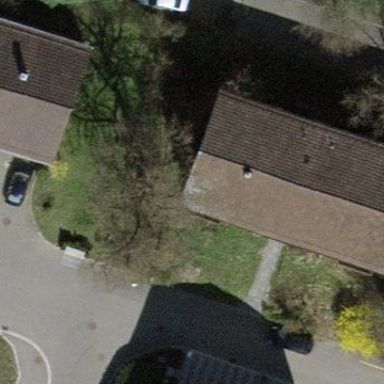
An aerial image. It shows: Pitched roof building.